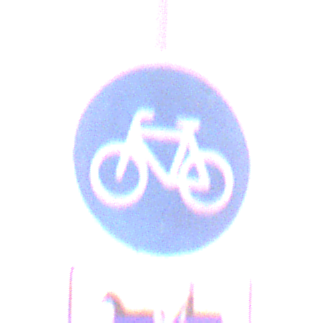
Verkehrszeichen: Radweg
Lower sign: MehrspurigeFahrzeugeFrei9
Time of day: SunriseSunset
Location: Outdoor (Urban)
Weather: PartlyCloudy
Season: NotSpecified
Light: Natural